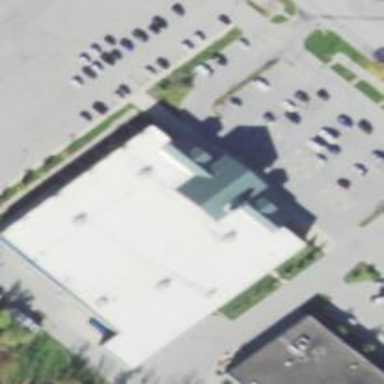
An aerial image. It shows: Retail building with flat roof. It is outdoor shop.